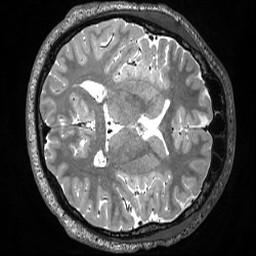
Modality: T2w
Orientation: axial
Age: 30
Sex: male
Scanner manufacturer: siemens
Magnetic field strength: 3 T
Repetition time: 3.2 s
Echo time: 0.563 s